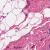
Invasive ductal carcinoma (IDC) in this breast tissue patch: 0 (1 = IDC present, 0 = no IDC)